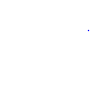
Particle: pion